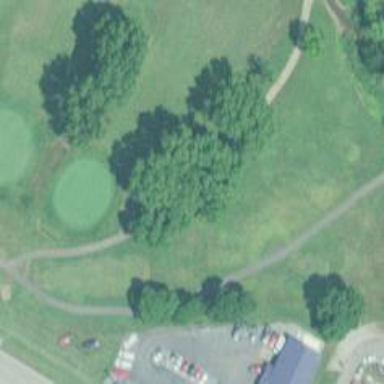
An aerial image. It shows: Path for golf carts.